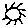
Label: sun